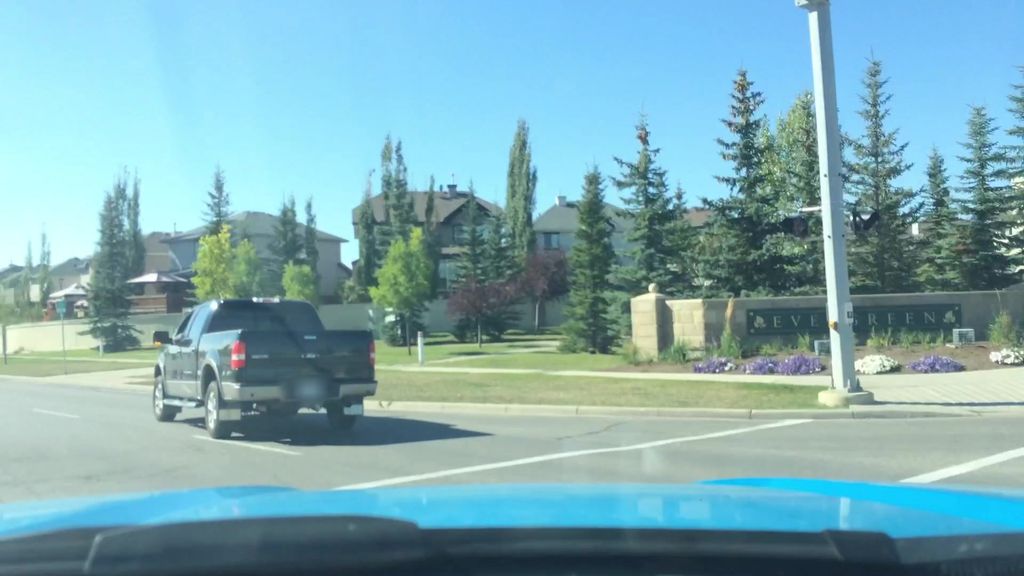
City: calgary